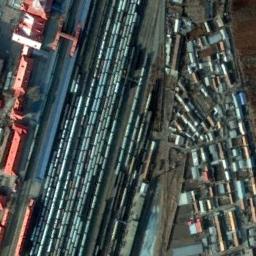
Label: railway